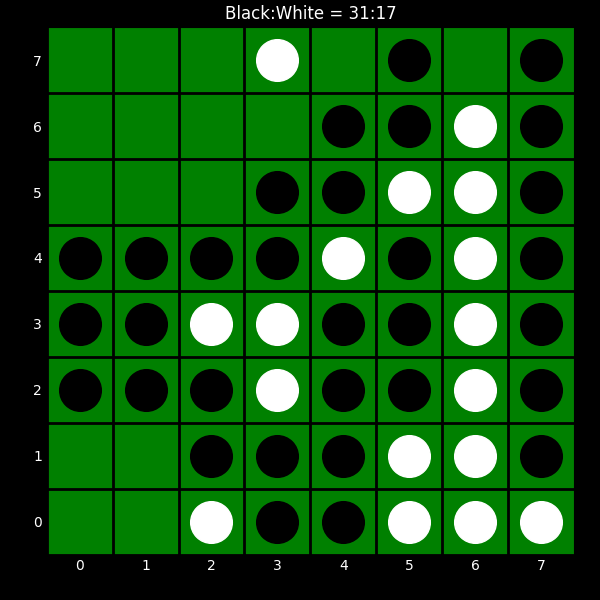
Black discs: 31
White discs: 17